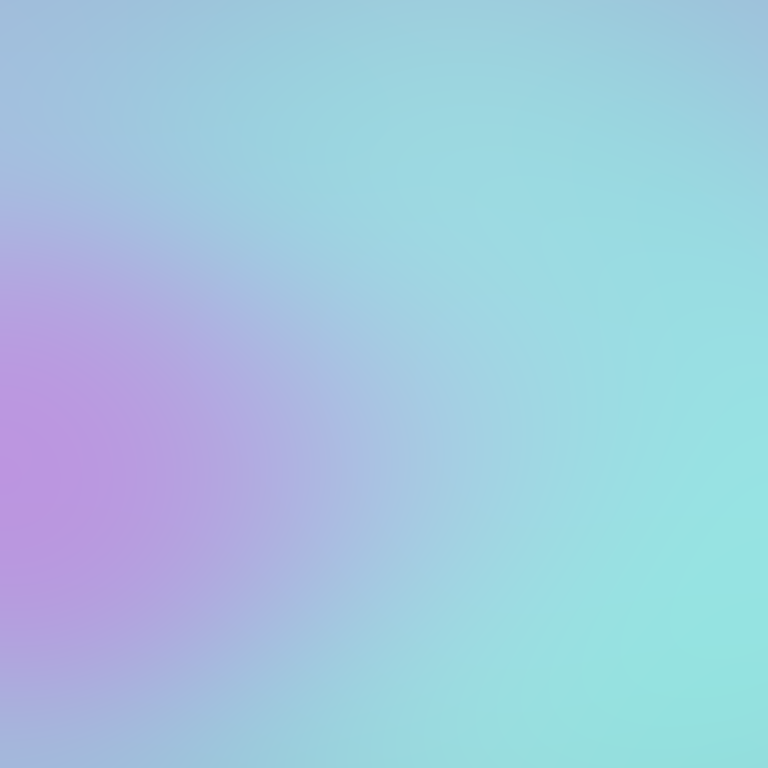
Abstract light effect, smooth gradient from soft teal to gentle lavender, serene atmosphere, diffuse glow, no room, no furniture, no objects.